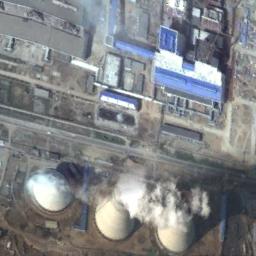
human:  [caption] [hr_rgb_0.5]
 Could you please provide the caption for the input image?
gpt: There are plant and machinery in the thermal power station, and three cooling towers emit steam .

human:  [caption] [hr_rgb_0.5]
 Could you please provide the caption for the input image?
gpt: There are two thermal power stations and rows of storage tanks .

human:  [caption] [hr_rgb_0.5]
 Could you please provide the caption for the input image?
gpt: Many buildings of different shapes are next to the thermal power station .

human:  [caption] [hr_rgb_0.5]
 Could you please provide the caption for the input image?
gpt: The thermal power station is next to some buildings with white mist above .

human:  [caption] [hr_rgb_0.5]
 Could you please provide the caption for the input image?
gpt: There are some buildings and three chimneys on the thermal power station .